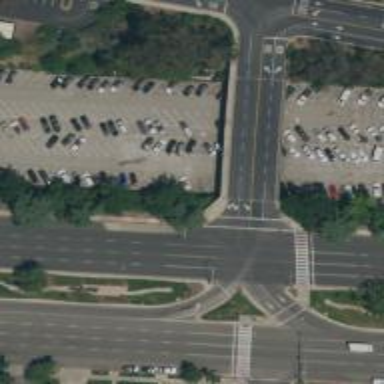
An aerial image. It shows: Solid stop line on the road marking.